A scalogram (wavelet time-scale view) of one vibration snapshot from a rotating machine is shown. What is the most likely rotor condition (normal, misalignment, unbalance, looseness)?
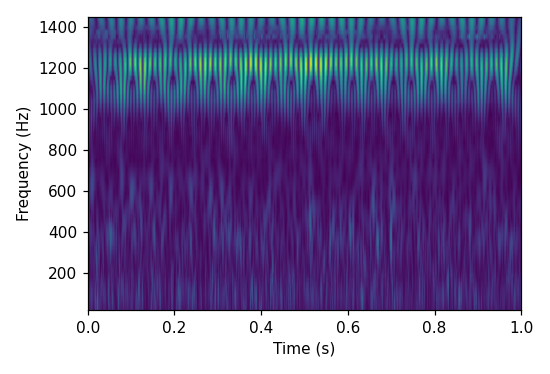
Answer: looseness